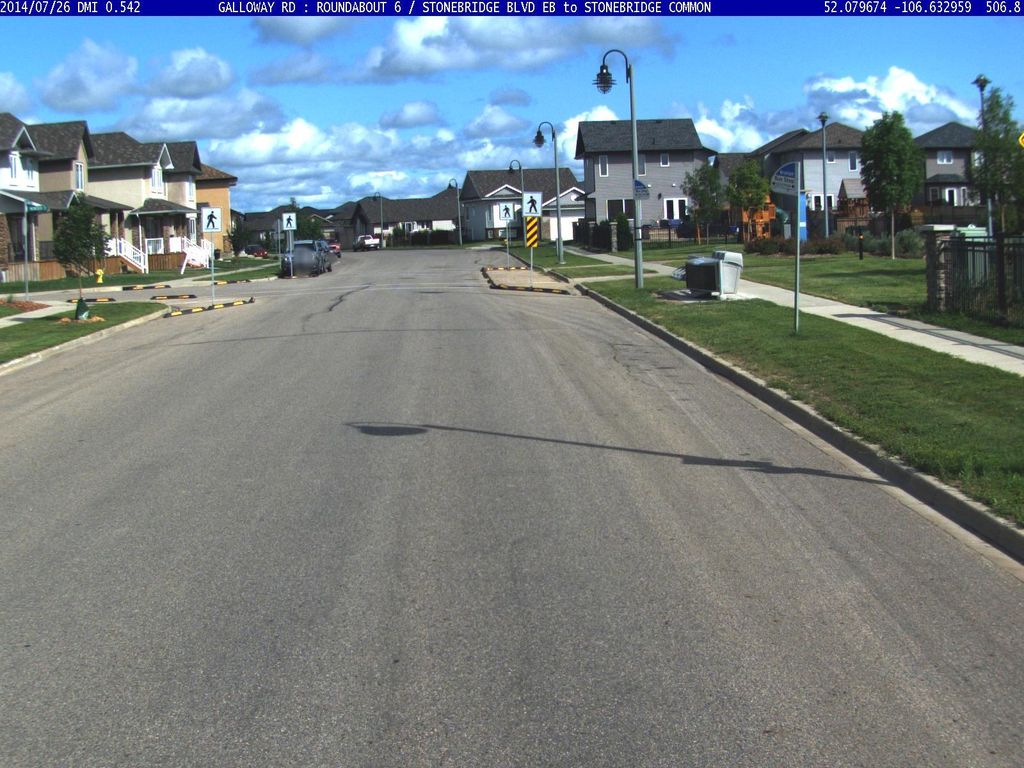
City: saskatoon